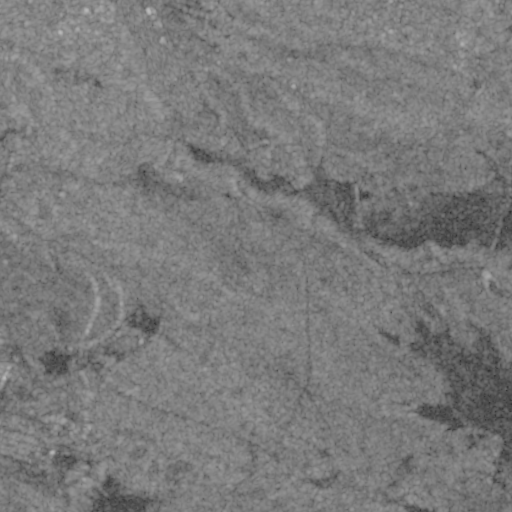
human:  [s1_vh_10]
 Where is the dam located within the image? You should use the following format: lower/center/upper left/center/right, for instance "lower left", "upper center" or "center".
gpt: The dam is located in the lower right of the image.
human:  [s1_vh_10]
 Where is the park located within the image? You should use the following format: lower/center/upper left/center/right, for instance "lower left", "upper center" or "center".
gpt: The park is located in the upper left of the image.
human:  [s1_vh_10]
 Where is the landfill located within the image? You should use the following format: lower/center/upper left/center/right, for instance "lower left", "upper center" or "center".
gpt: There is no landfill in the image.

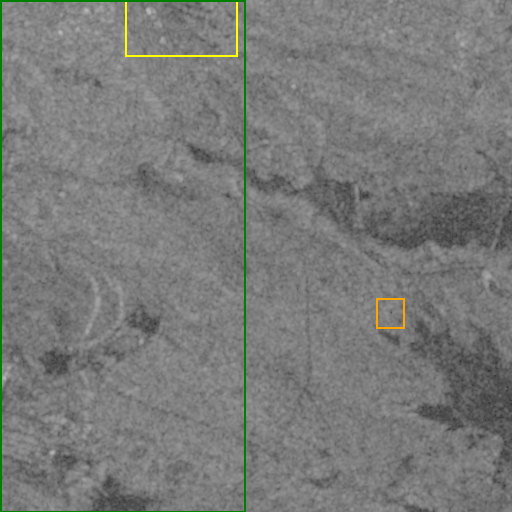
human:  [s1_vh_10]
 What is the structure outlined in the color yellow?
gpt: The structure outlined in yellow is a park.
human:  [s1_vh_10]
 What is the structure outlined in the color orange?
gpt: The structure outlined in orange is a power substation.
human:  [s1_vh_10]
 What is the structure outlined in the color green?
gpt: The structure outlined in green is a quarry.
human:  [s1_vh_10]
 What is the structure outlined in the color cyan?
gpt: There is no cyan outline.